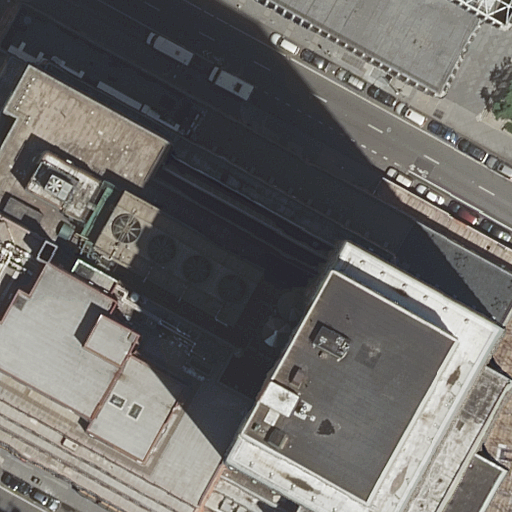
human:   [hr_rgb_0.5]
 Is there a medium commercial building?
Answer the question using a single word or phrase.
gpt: no

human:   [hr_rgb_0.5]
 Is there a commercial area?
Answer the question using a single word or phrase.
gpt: no

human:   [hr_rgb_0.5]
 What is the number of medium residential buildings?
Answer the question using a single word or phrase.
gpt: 0

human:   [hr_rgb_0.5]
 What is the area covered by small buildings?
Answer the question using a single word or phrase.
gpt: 51m2

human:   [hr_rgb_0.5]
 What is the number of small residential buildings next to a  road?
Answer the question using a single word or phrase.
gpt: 3

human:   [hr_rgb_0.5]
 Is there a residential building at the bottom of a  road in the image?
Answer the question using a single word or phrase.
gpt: yes

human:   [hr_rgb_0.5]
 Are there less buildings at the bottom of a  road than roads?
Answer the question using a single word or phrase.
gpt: no

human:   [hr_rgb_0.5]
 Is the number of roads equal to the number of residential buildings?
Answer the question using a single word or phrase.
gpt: no

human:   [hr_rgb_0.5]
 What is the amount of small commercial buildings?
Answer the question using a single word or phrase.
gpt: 0

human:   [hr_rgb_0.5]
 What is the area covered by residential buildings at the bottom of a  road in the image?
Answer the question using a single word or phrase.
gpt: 47m2

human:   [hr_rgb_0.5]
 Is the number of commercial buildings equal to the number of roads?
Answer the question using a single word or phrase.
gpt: no

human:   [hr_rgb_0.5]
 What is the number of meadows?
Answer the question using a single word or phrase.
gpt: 0

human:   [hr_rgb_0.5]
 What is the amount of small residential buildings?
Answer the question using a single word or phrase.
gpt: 3

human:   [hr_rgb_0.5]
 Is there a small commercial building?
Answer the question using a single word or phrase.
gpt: no

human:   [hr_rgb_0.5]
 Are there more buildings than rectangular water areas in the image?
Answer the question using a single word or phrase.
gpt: yes

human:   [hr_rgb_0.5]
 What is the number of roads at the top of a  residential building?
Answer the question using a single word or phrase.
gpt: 2

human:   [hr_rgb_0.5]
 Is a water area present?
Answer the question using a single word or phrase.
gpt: no

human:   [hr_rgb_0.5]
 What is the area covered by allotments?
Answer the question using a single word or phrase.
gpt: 0m2

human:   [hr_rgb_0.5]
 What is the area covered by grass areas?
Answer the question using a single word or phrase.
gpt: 0m2

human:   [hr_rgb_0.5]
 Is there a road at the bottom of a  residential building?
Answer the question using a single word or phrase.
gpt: yes

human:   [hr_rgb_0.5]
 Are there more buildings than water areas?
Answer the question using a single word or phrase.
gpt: yes

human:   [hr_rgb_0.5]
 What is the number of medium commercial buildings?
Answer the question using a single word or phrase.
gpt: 0

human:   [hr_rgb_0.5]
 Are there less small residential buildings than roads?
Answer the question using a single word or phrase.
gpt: no

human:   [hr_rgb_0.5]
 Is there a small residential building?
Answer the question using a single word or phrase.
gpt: yes

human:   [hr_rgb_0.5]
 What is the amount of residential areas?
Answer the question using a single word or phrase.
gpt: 0

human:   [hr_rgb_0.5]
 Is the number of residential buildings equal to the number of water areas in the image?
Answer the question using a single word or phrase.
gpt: no

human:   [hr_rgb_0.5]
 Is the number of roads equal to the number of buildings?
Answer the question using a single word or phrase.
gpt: no

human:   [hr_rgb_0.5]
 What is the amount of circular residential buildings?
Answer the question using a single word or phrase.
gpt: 0

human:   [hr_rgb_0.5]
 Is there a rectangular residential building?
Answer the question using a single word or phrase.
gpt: yes

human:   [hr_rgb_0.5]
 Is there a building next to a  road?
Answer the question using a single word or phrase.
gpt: yes

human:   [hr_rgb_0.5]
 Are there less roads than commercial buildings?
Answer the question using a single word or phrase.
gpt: no

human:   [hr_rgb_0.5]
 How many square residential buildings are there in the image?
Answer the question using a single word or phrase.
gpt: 0

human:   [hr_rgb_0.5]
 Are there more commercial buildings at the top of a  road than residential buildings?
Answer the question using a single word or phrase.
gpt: no

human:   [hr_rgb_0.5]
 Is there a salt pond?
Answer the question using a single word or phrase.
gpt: no

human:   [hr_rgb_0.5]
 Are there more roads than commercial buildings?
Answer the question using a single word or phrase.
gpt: yes

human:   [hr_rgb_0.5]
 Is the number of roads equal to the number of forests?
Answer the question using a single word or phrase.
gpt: no